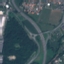
Land use / land cover: Highway